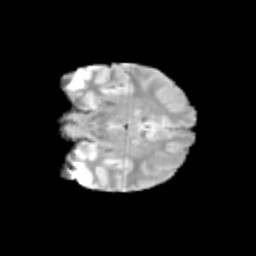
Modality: T2w
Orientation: coronal
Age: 11
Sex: female
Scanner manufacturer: siemens
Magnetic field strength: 3 T
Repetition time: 3.8 s
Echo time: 0.07 s